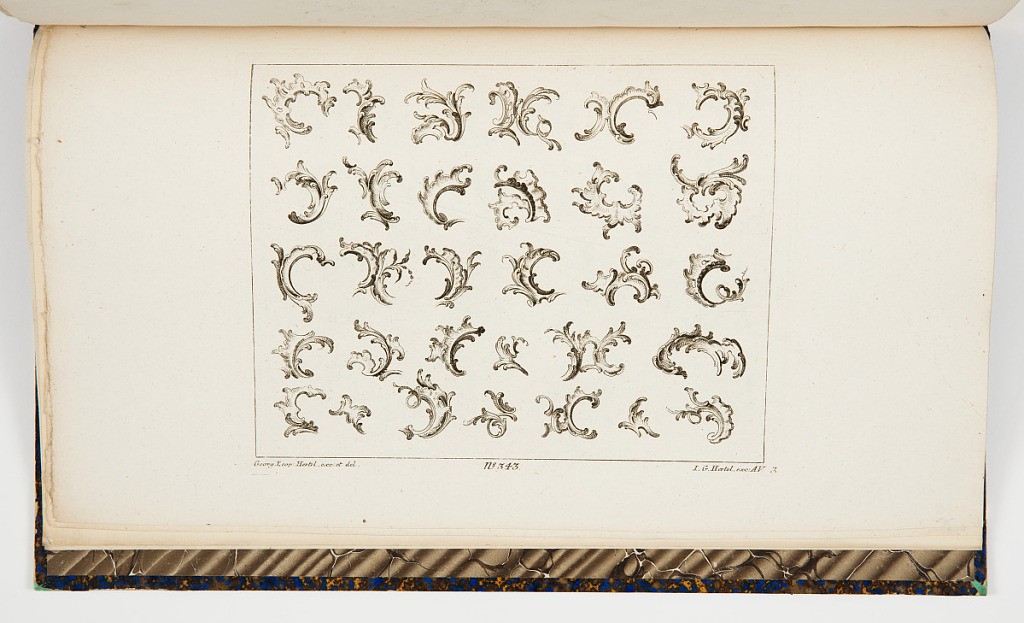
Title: Designs for Rocaille Motifs
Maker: Georg Leopold Hertel, German, active ca. 1780
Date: mid- 18th century
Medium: Etching on off-white paper
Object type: Print
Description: Sheet filled with designs for rocaille motifs of small scrolls and rinceaux. The plate is signed and numbered.